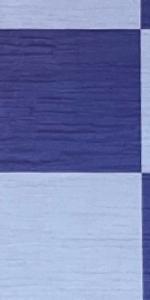
Label: Empty